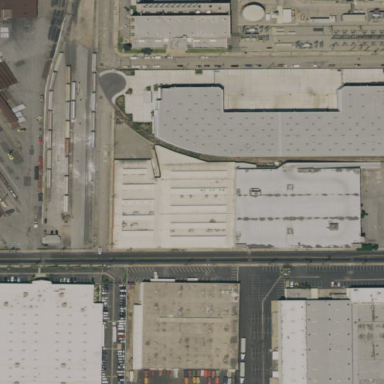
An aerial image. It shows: Warehouse.